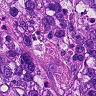
Metastatic tissue present: yes